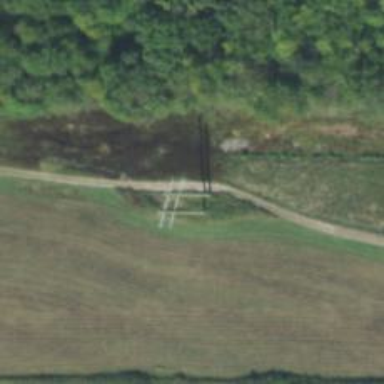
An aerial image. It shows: Power tower.